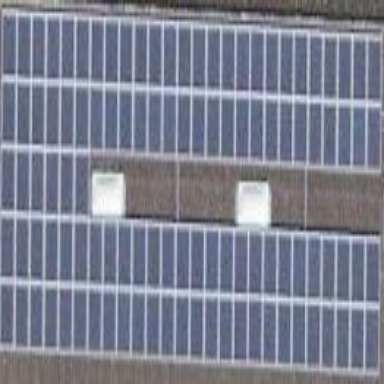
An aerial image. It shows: Solar power generator.